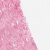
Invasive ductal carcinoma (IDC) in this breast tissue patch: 0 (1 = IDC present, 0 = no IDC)